Interaction volume radius: 10 \u00c5
Interaction volume height: 15 \u00c5
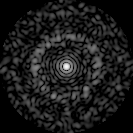
Disorder parameter: 0.8399